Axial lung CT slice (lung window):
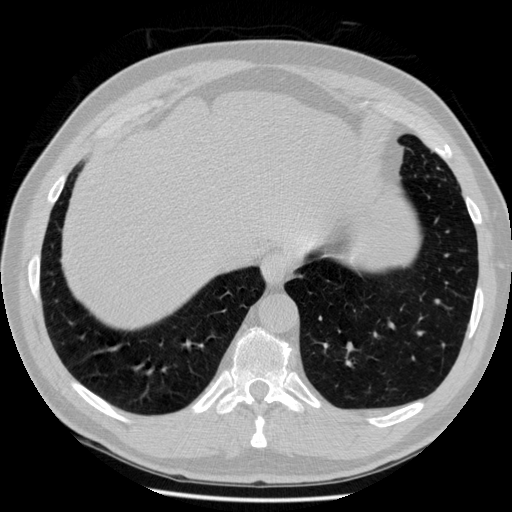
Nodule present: no